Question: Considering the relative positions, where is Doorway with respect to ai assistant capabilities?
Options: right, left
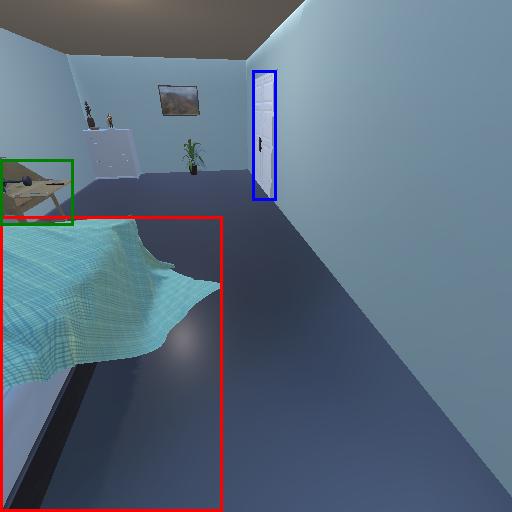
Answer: right